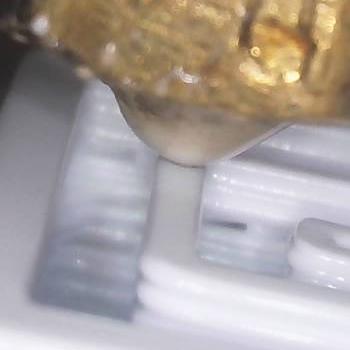
Flow rate: 200%